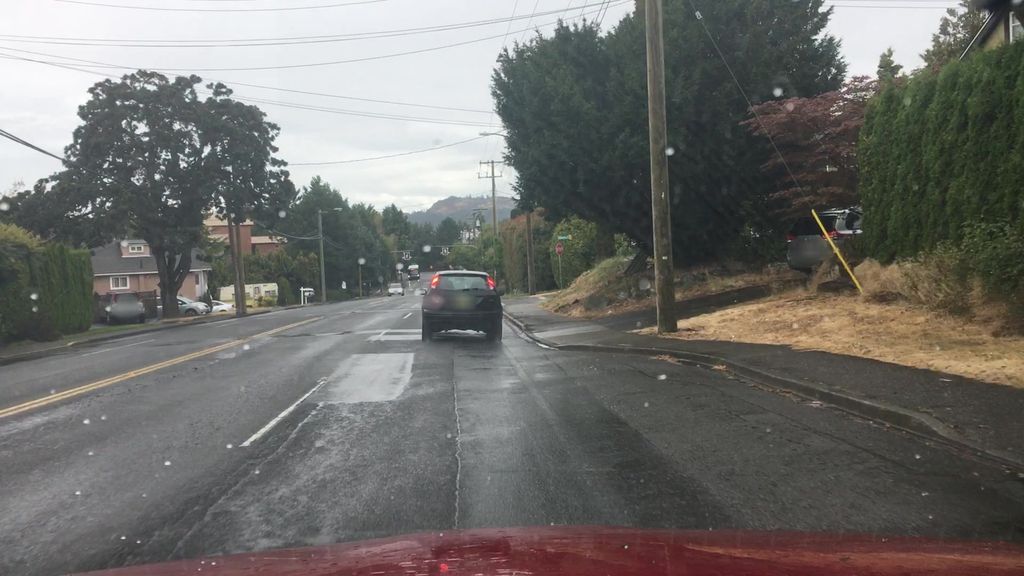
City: victoria